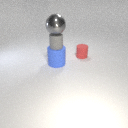
small red rubber cylinder to the right of large blue rubber cylinder